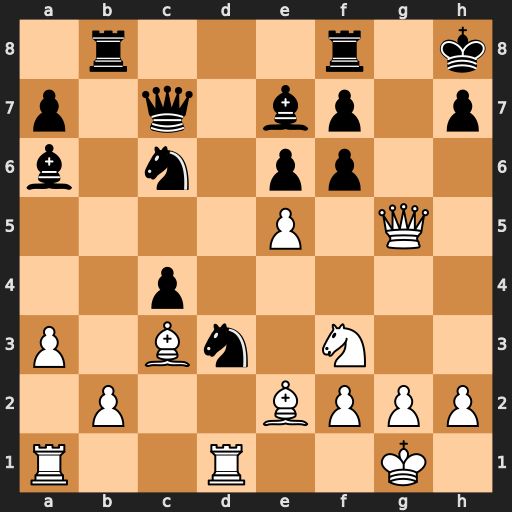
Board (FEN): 1r3r1k/p1q1bp1p/b1n1pp2/4P1Q1/2p5/P1Bn1N2/1P2BPPP/R2R2K1
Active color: w
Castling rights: -
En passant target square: -
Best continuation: exf6 Rg8 fxe7+